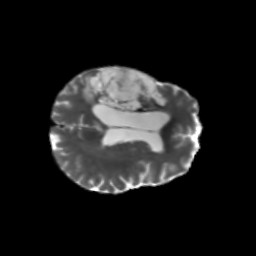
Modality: T2w
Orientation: axial
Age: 63
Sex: female
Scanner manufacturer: siemens
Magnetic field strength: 3 T
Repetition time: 5.47 s
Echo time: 0.0854 s